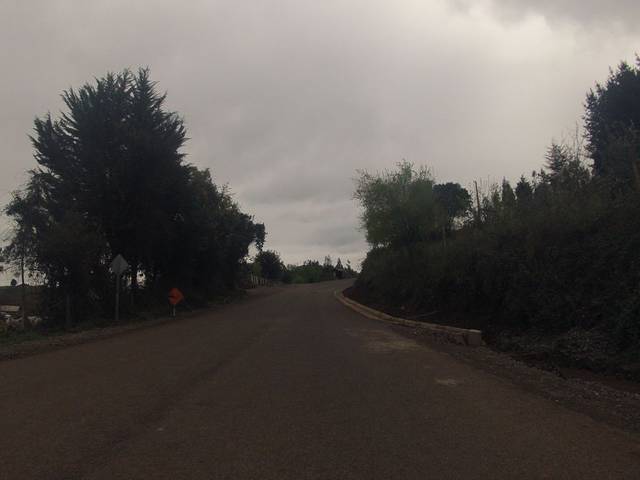
Region: Chile
Coordinates: -38.704, -72.594